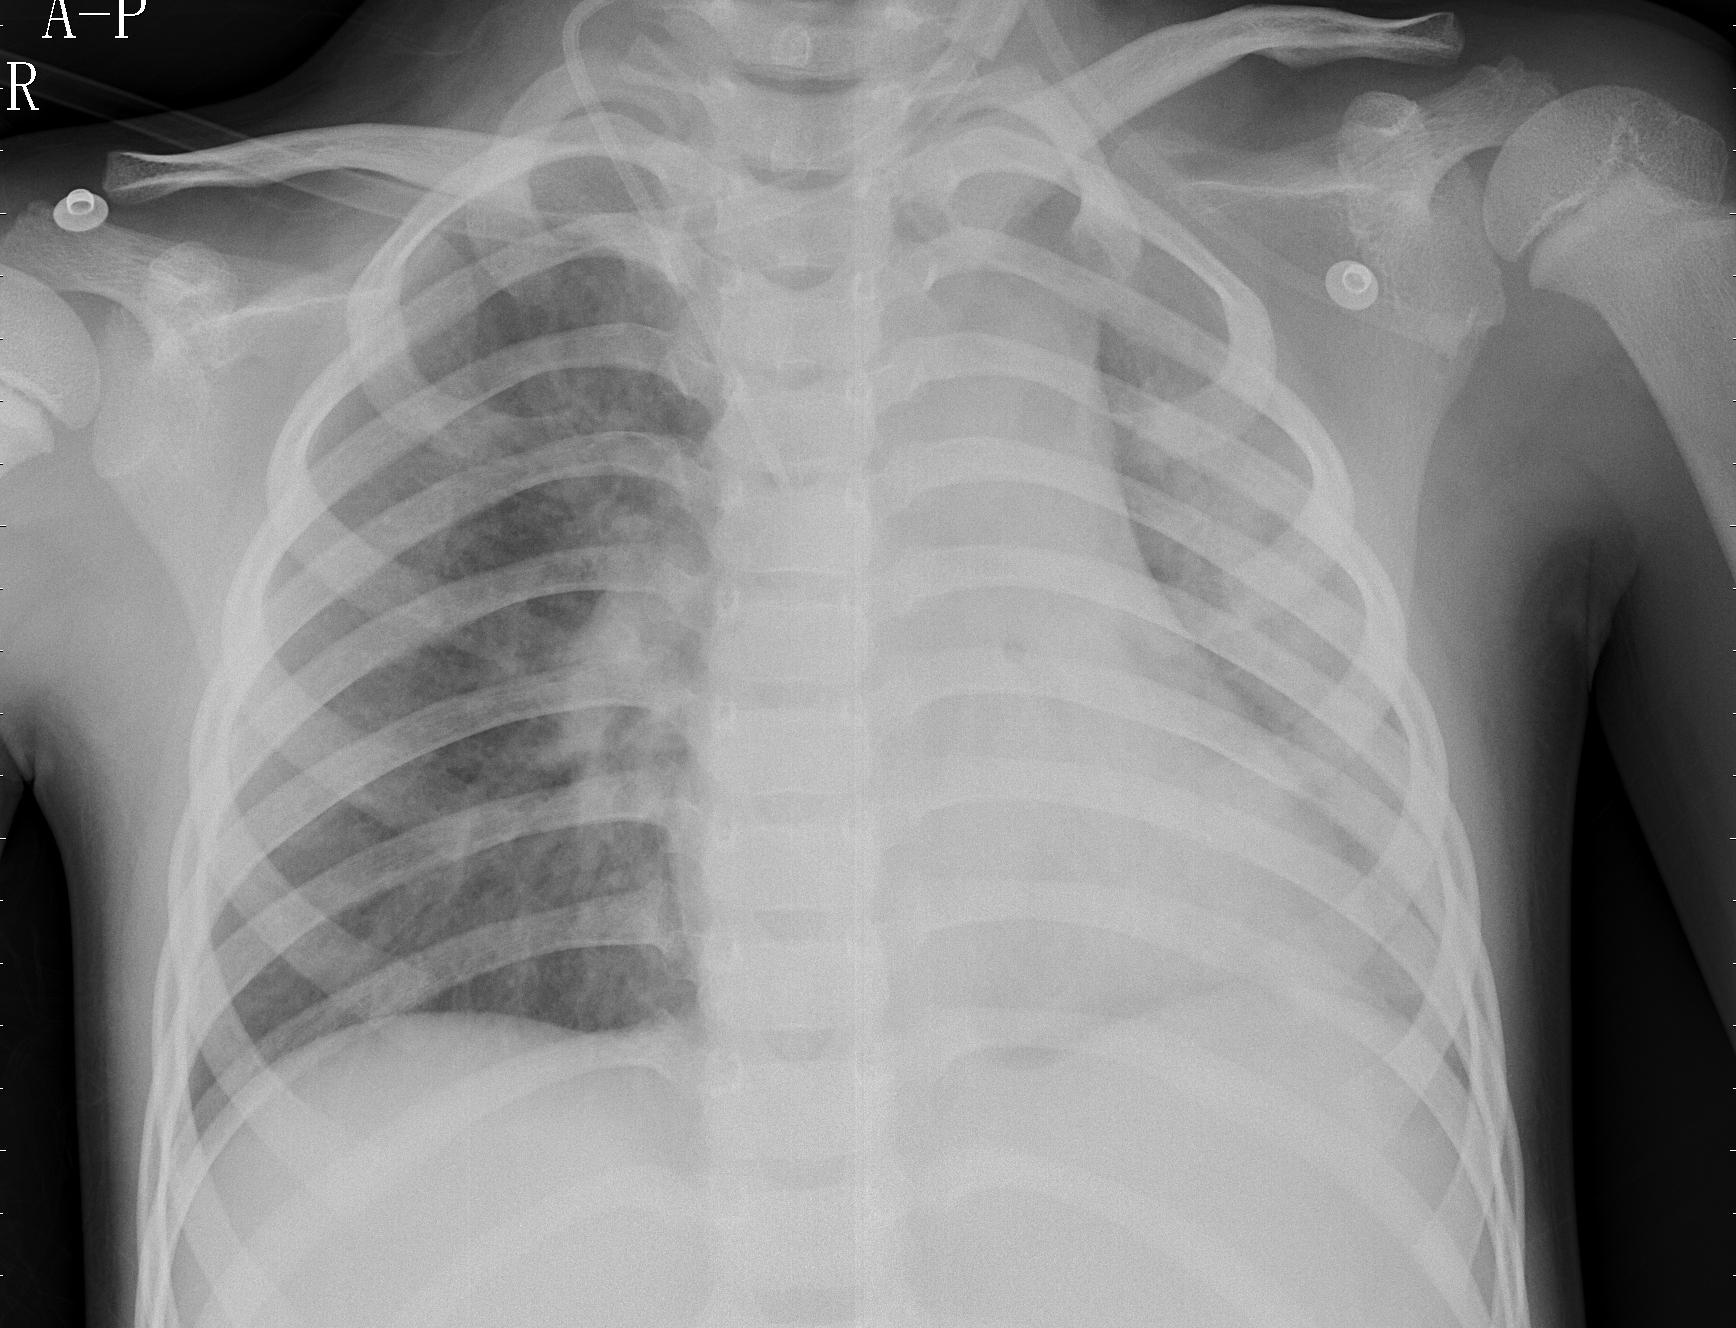
Diagnosis: PNEUMONIA